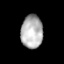
Tissue: prostate
Cell type: T cells
Senescence score: 0.2751
Nuclear area (px): 712
Mean DAPI intensity: 177.805